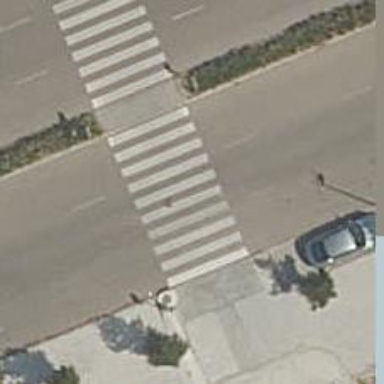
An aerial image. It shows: Uncontrolled road crossing.